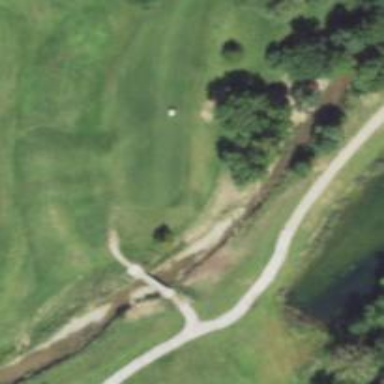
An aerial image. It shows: Golf hole.